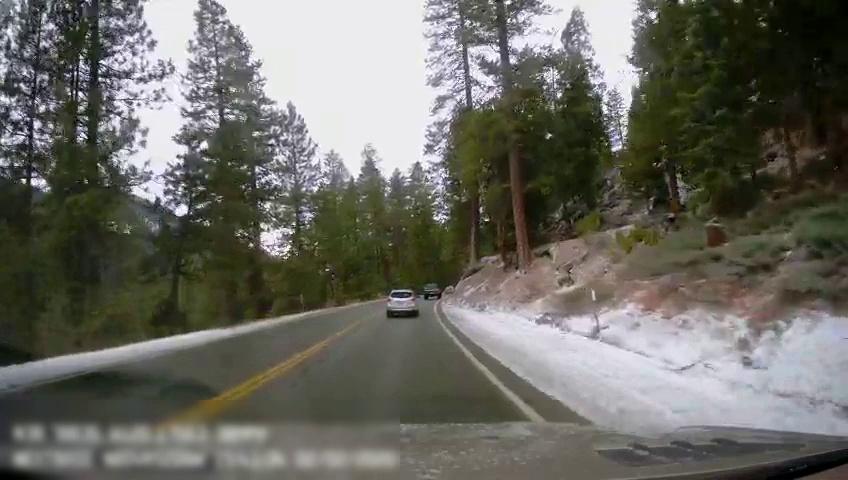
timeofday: Day
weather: Cloudy
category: Drivable Space
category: Vehicles | Truck
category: Vehicles | Car
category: Lanes | Current Lane
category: Lanes | Current Lane
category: Lanes | Opposite Lane
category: Lanes | Opposite Lane